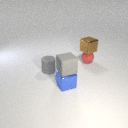
small gray rubber cylinder behind small blue metal cube